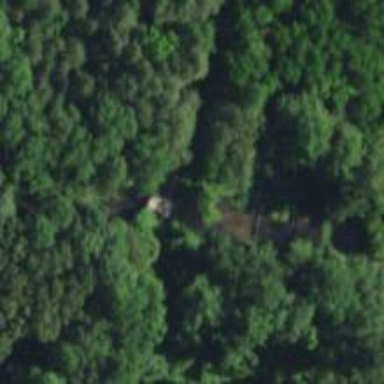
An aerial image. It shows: Abandoned bridge over disused road.